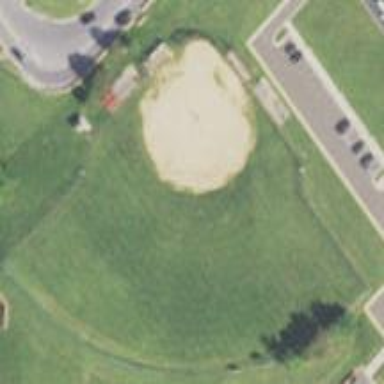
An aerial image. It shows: Baseball pitch enclosed by fence.